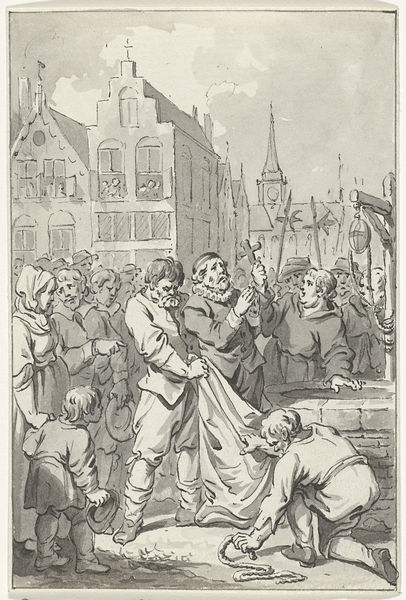
Titel: Predikant Johannes Florianus te Brussel als ketter in een zak gebonden en in een put geworpen
Künstler: Jacobus Buys
Standort: Amsterdam
Institution: Rijksmuseum
Schlagwörter: chapeau, maison, fenetre, maisons, gens, croix, personnes, regard, corde, cure